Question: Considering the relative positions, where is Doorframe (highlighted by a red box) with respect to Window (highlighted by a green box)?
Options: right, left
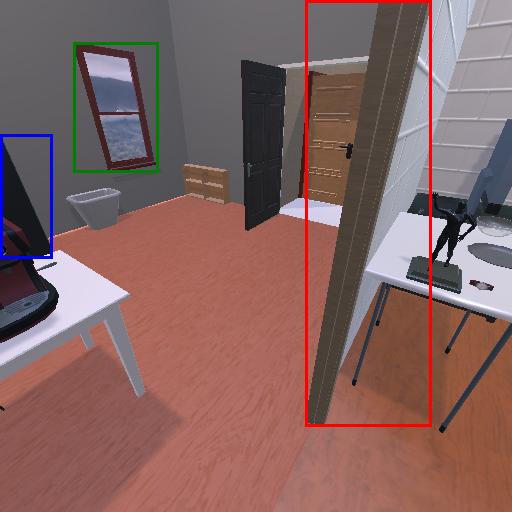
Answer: right